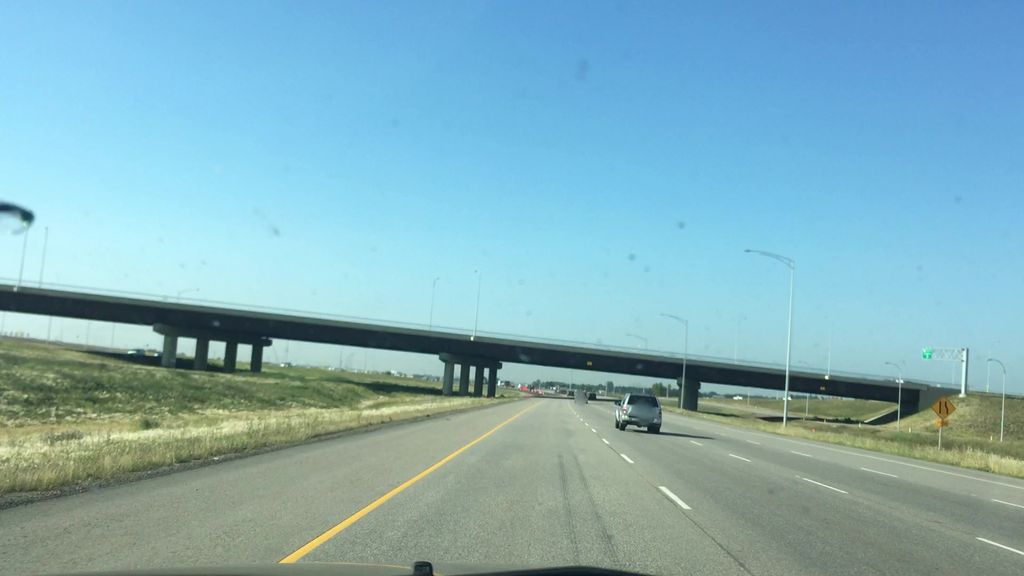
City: edmonton